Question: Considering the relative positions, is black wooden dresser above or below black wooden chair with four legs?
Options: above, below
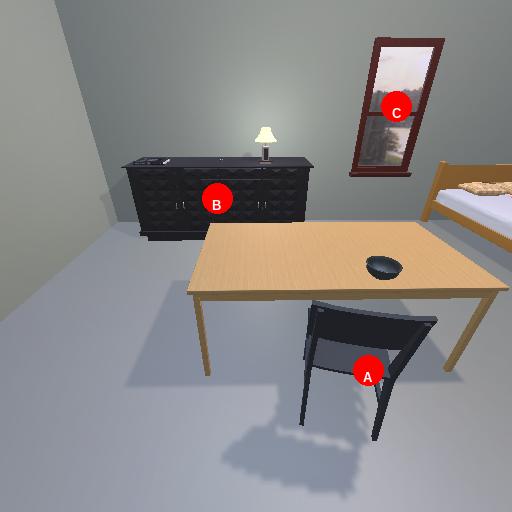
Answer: above